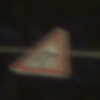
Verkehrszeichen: KurveRechts
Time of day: SunriseSunset
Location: Outdoor (Nature)
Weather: PartlyCloudy
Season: NotSpecified
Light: Natural